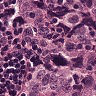
Metastatic tissue present: yes